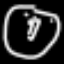
Label: clock